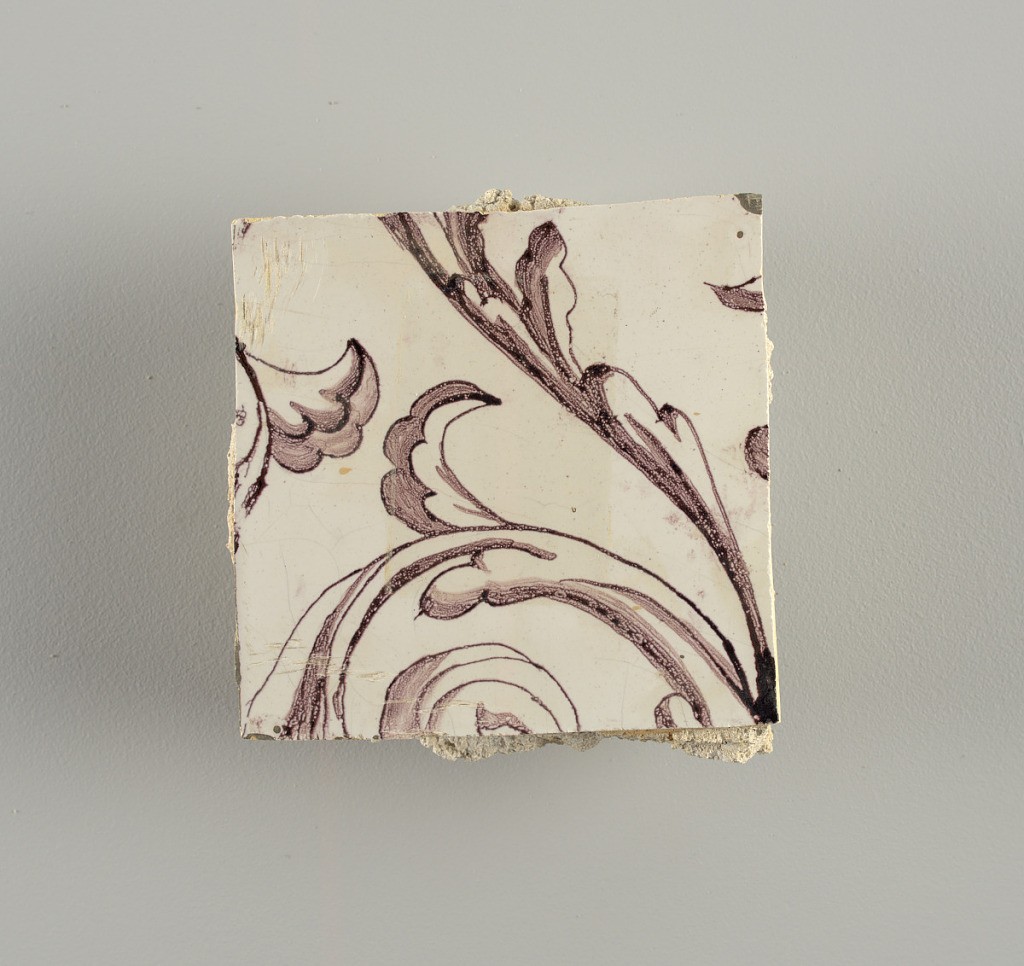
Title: Wall facing
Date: ca. 1725
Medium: Tin-glazed earthenware, underglaze
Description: Horizontal rectangle.  Thirty-seven tiles wide and twenty-one high with opening for door or window nineteen and one-half tiles high and twelve wide.  To left and right of opening, centered canopy above. Left, woman representing Hope, right, a sculputure urn.  Centered above opening, a mascaron.  Arabesque design of foliage.